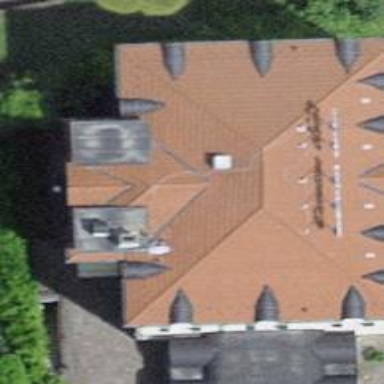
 possibly also used as hotel for tourism."